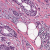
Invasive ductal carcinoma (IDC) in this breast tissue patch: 1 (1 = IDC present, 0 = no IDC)